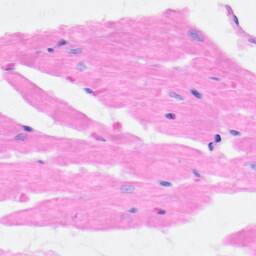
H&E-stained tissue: Heart